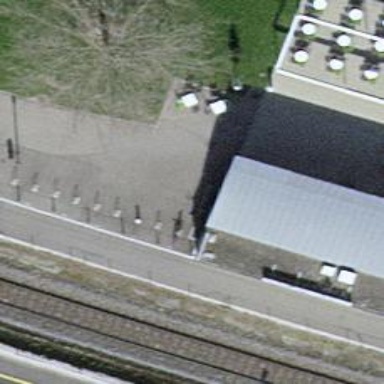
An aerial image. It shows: Bicycle repair station is available.